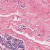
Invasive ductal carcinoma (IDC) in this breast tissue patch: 0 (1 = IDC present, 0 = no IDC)